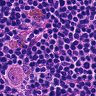
Metastatic tissue present: no